Question: I'm trying to setup the <URL> guide.
The library I <URL> has a structure that looks like this:

I copied the 5 '.aar' files and the 4 documentation '.jar' files into the 'libs' folder of the app in Android Studio, like so:
<URL>
Following a guide I read online (I've never added an external library before) I found that for the documentation to work I'd need to add it as an attachment here:
<URL>
However, when I right clicked and went to library properties it looked like it already had it - I assume that since the files are in the 'lib' folder in the app they're seen and used.
So, everything should work. The problem is that Android Studio is offering to import one of two classes with the exact same package name but different Gradle packages (? don't know if that's the right term) on the right. Picture:
<URL>
Why is it doing this? What did I do wrong when adding the library?
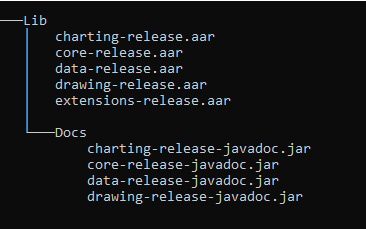
Answer: Per tutorial (), the sections
- -
Are .
If you already referenced their libraries via 'build.gradle' (as described in the tutorial, part), you don't need (and don't have) to put 'JAR'(s) inside any folder and then add them to the Module settings, or whatever. Even sources will be pulled down automatically.
What you're doing is creating a local repository, in addition to using the remote one. That's why the duplicated libraries.